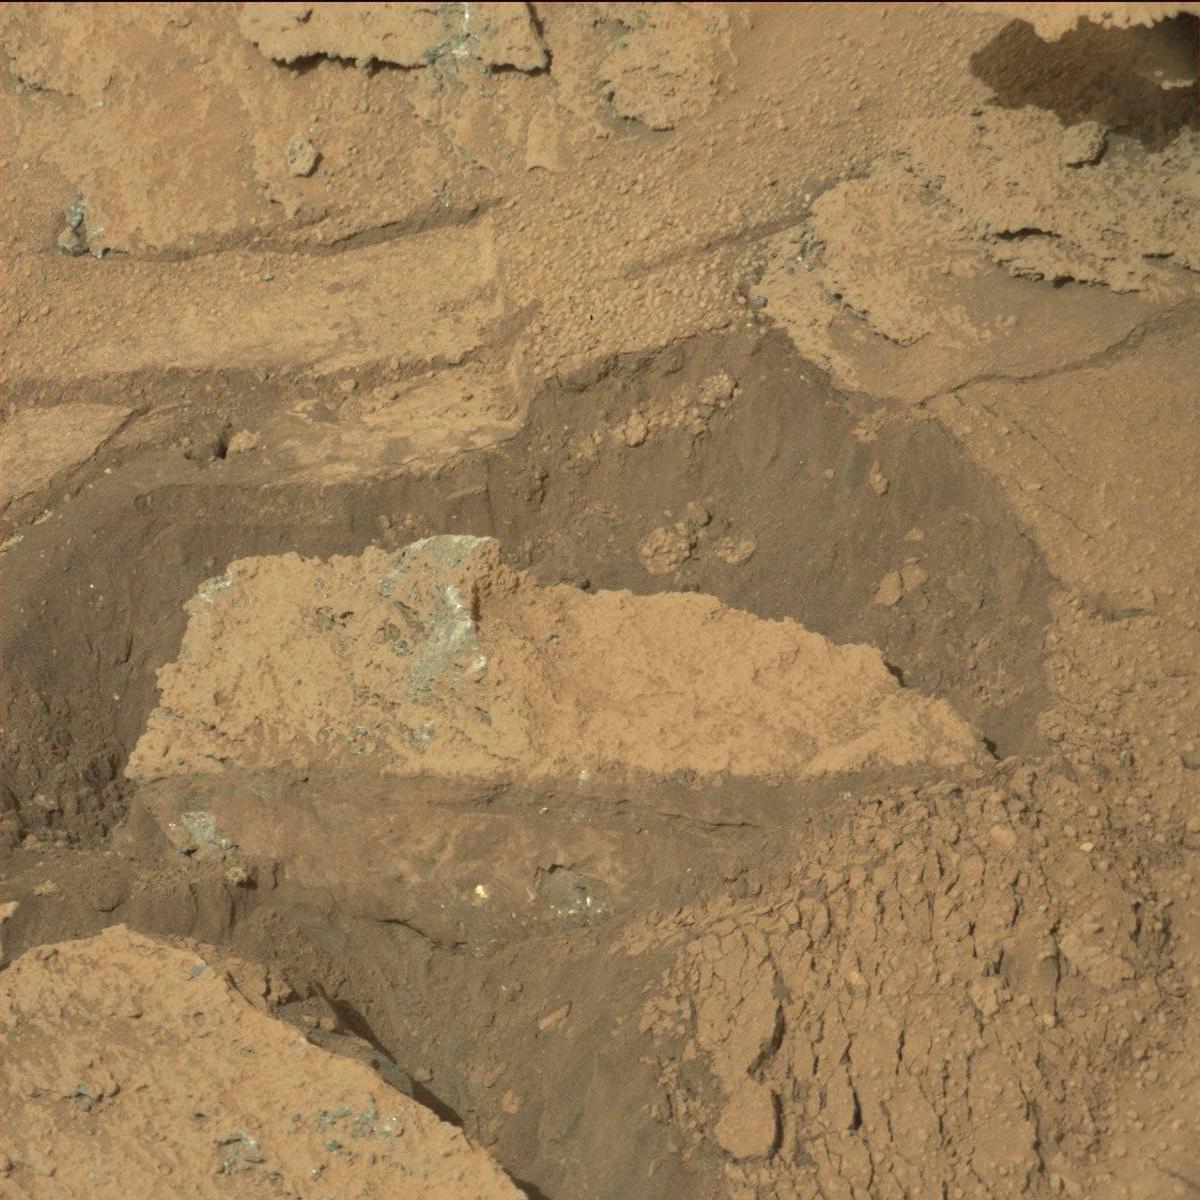
Terrain classes present: Bedrock, Rock, Sand / Soil